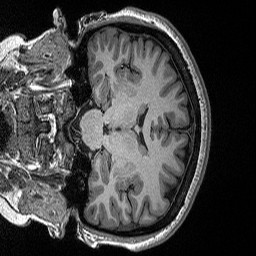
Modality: T1w
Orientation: coronal
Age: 26
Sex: female
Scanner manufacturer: siemens
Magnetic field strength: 3 T
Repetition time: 2.3 s
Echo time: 0.00298 s